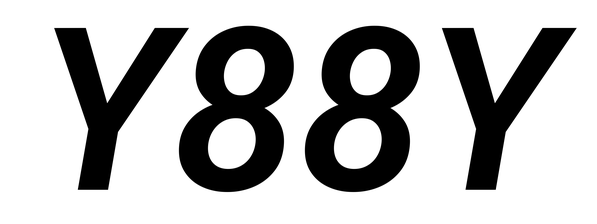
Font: Roboto-Italic_SemiBold_Italic